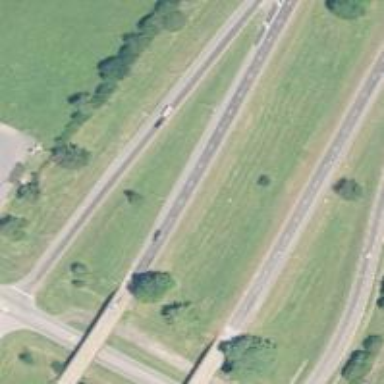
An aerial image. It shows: Motorway link.